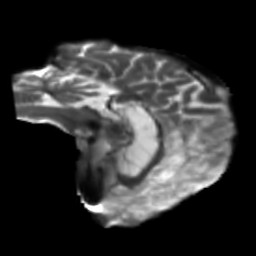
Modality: T2w
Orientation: sagittal
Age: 49
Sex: male
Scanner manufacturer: siemens
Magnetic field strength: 3 T
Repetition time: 5.25 s
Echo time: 0.08 s